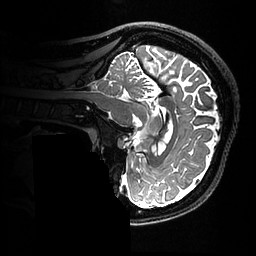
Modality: T2w
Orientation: sagittal
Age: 26
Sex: female
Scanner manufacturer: ge
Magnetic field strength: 3 T
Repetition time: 3.202 s
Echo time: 0.0665 s